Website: crate-barrel
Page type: newsletter-management
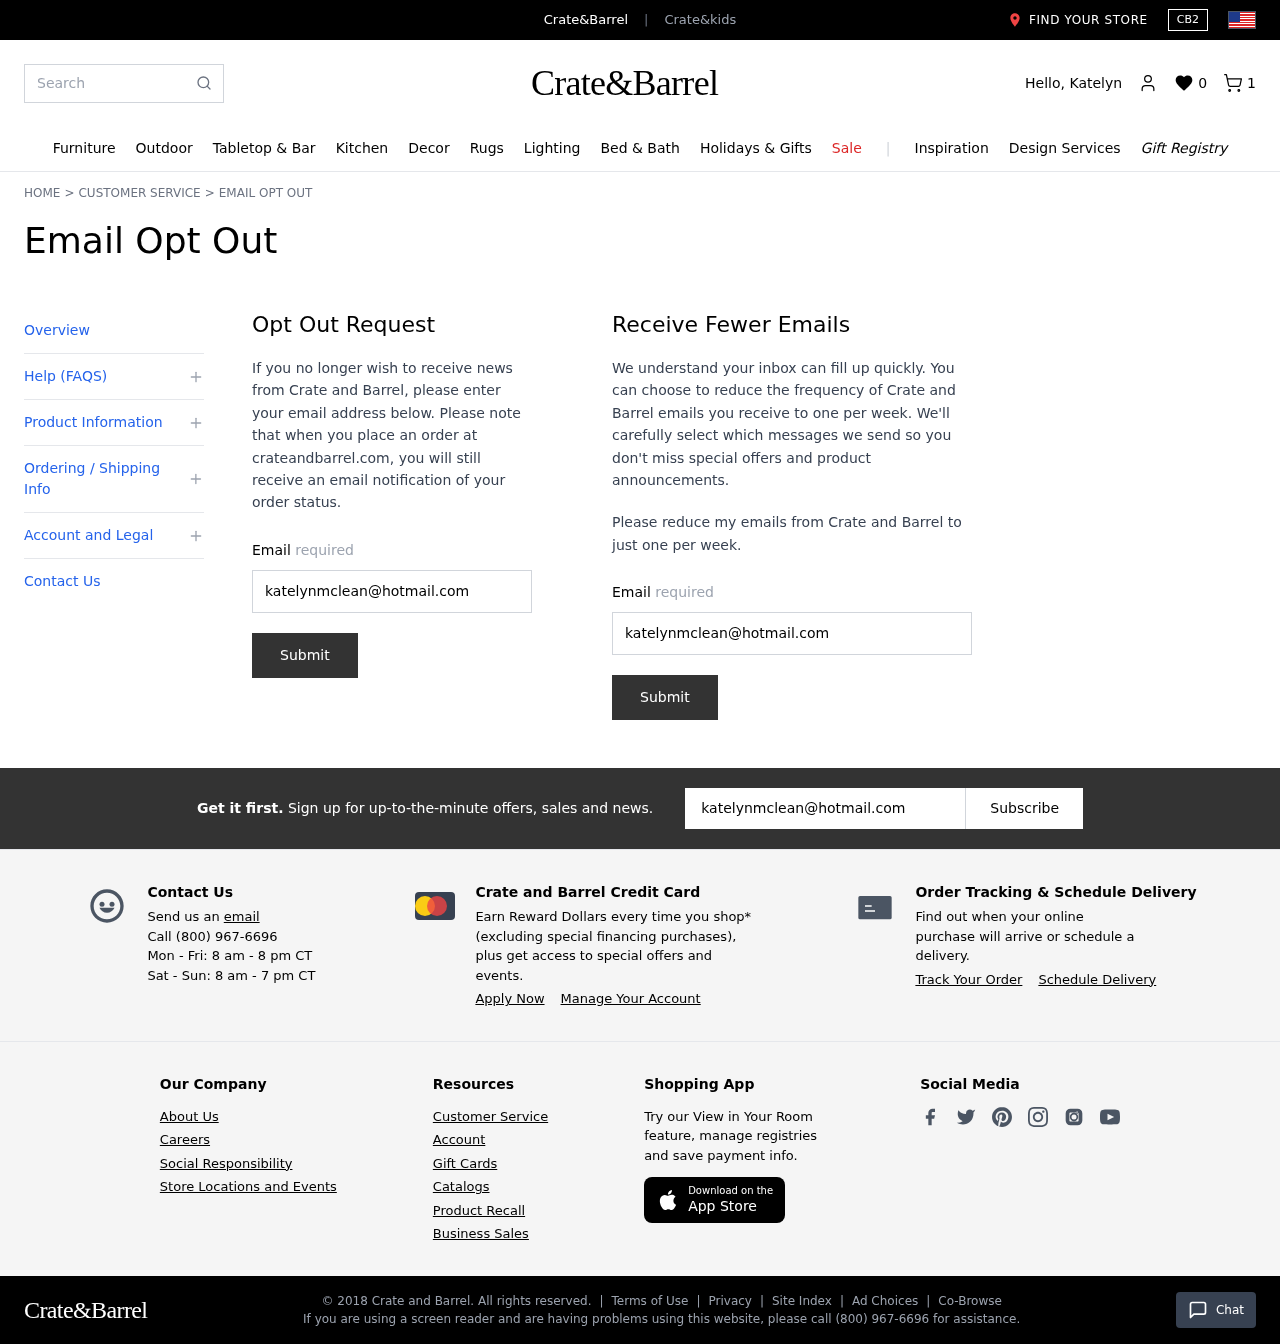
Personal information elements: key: PII_EMAIL
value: katelynmclean@hotmail.com
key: PII_EMAIL2
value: katelynmclean@hotmail.com
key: PII_EMAIL3
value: katelynmclean@hotmail.com
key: PII_FIRSTNAME
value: Katelyn
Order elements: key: ORDER_NUM_ITEMS
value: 1
Search elements: key: HEADER_SEARCH
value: Search
Other elements: key: WISHLIST_COUNT
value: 0